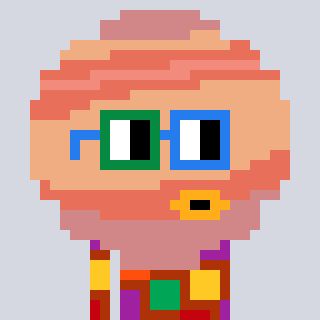
a pixel art character with square green and blue glasses, a jupiter-shaped head and a hotbrown-colored body on a cool background